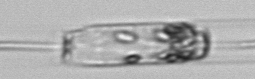
Label: Ditylum_brightwellii